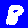
Digit: 8